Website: lowes
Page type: address-validator
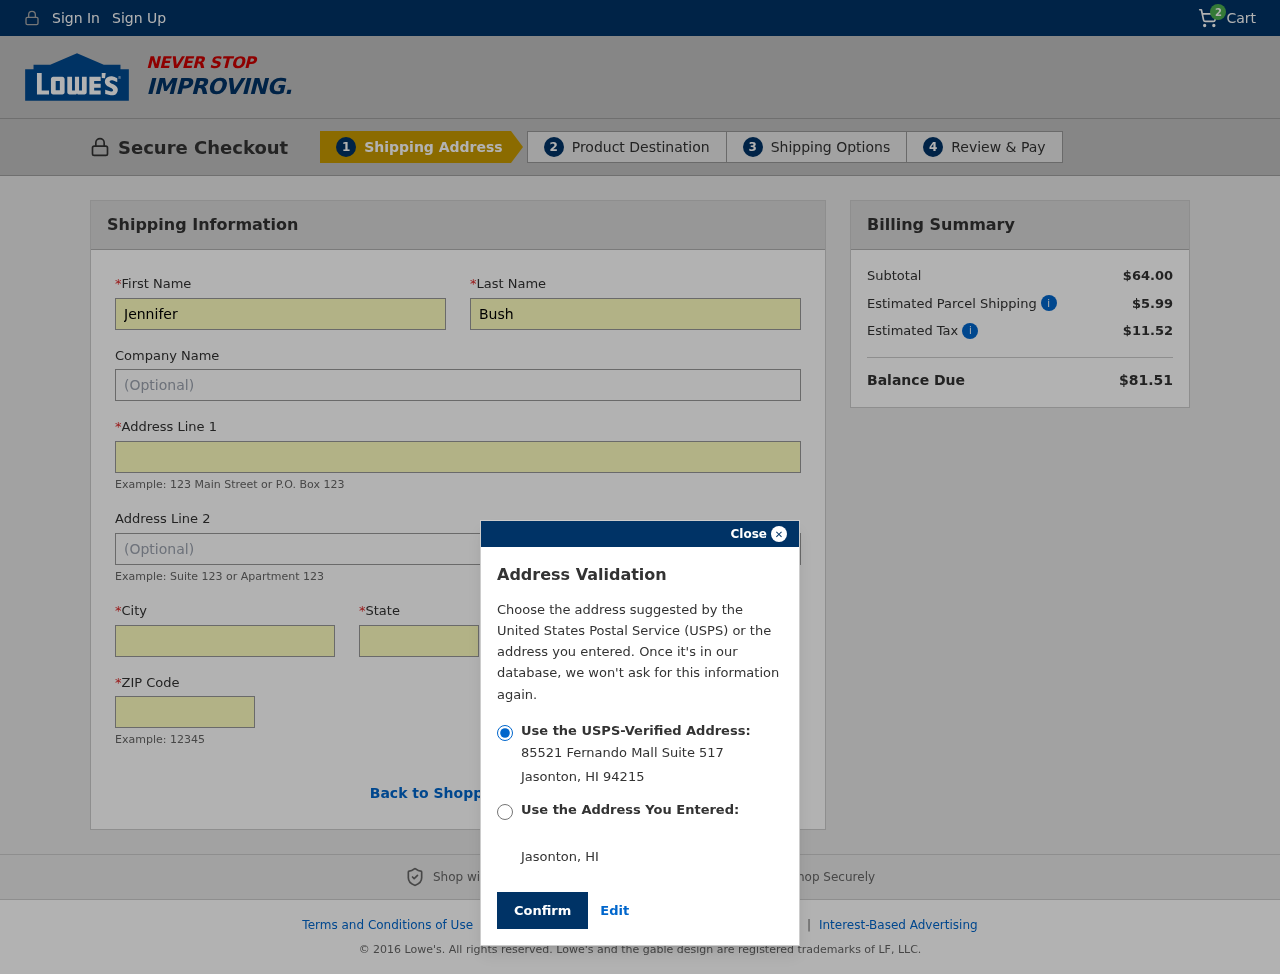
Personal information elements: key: PII_CITY
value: Jasonton
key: PII_FIRSTNAME
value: Jennifer
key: PII_LASTNAME
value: Bush
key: PII_POSTCODE
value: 94215
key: PII_STATE
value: Hawaii
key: PII_STATE_ABBR
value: HI
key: PII_STREET
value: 85521 Fernando Mall Suite 517
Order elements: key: ORDER_NUM_ITEMS
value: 2
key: ORDER_SUBTOTAL
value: $64.00
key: ORDER_SHIPPING_COST
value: $5.99
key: ORDER_TAX
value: $11.52
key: ORDER_TOTAL
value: $81.51